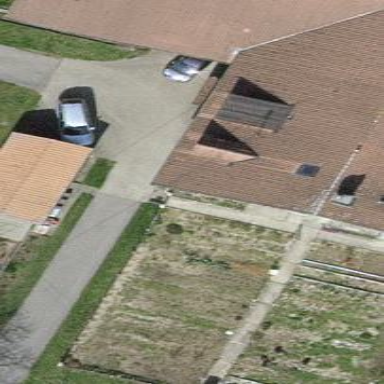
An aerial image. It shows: Garden that is leisure land.